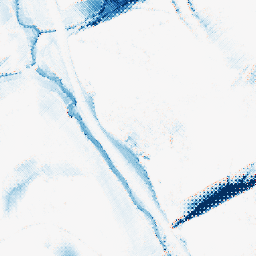
Category: morphological
Decomposition family: morphological_diamond
Decomposition parameters: operation: closing
radius: 20
Upsampling method: regularized
Upsampling parameters: scale: 2
lambda_reg: 0.1
Upsampling scale: 2